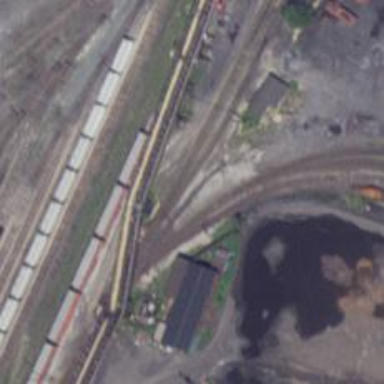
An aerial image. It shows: Disused railway.